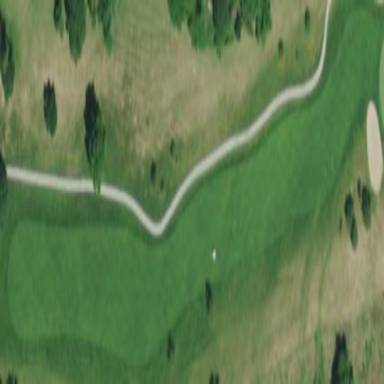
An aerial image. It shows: Grassy area designated as golf fairway.